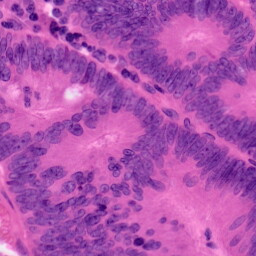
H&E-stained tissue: Colon